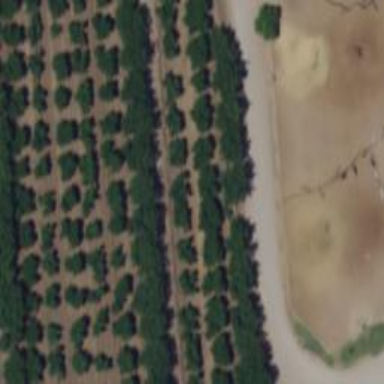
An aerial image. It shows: Orchard.